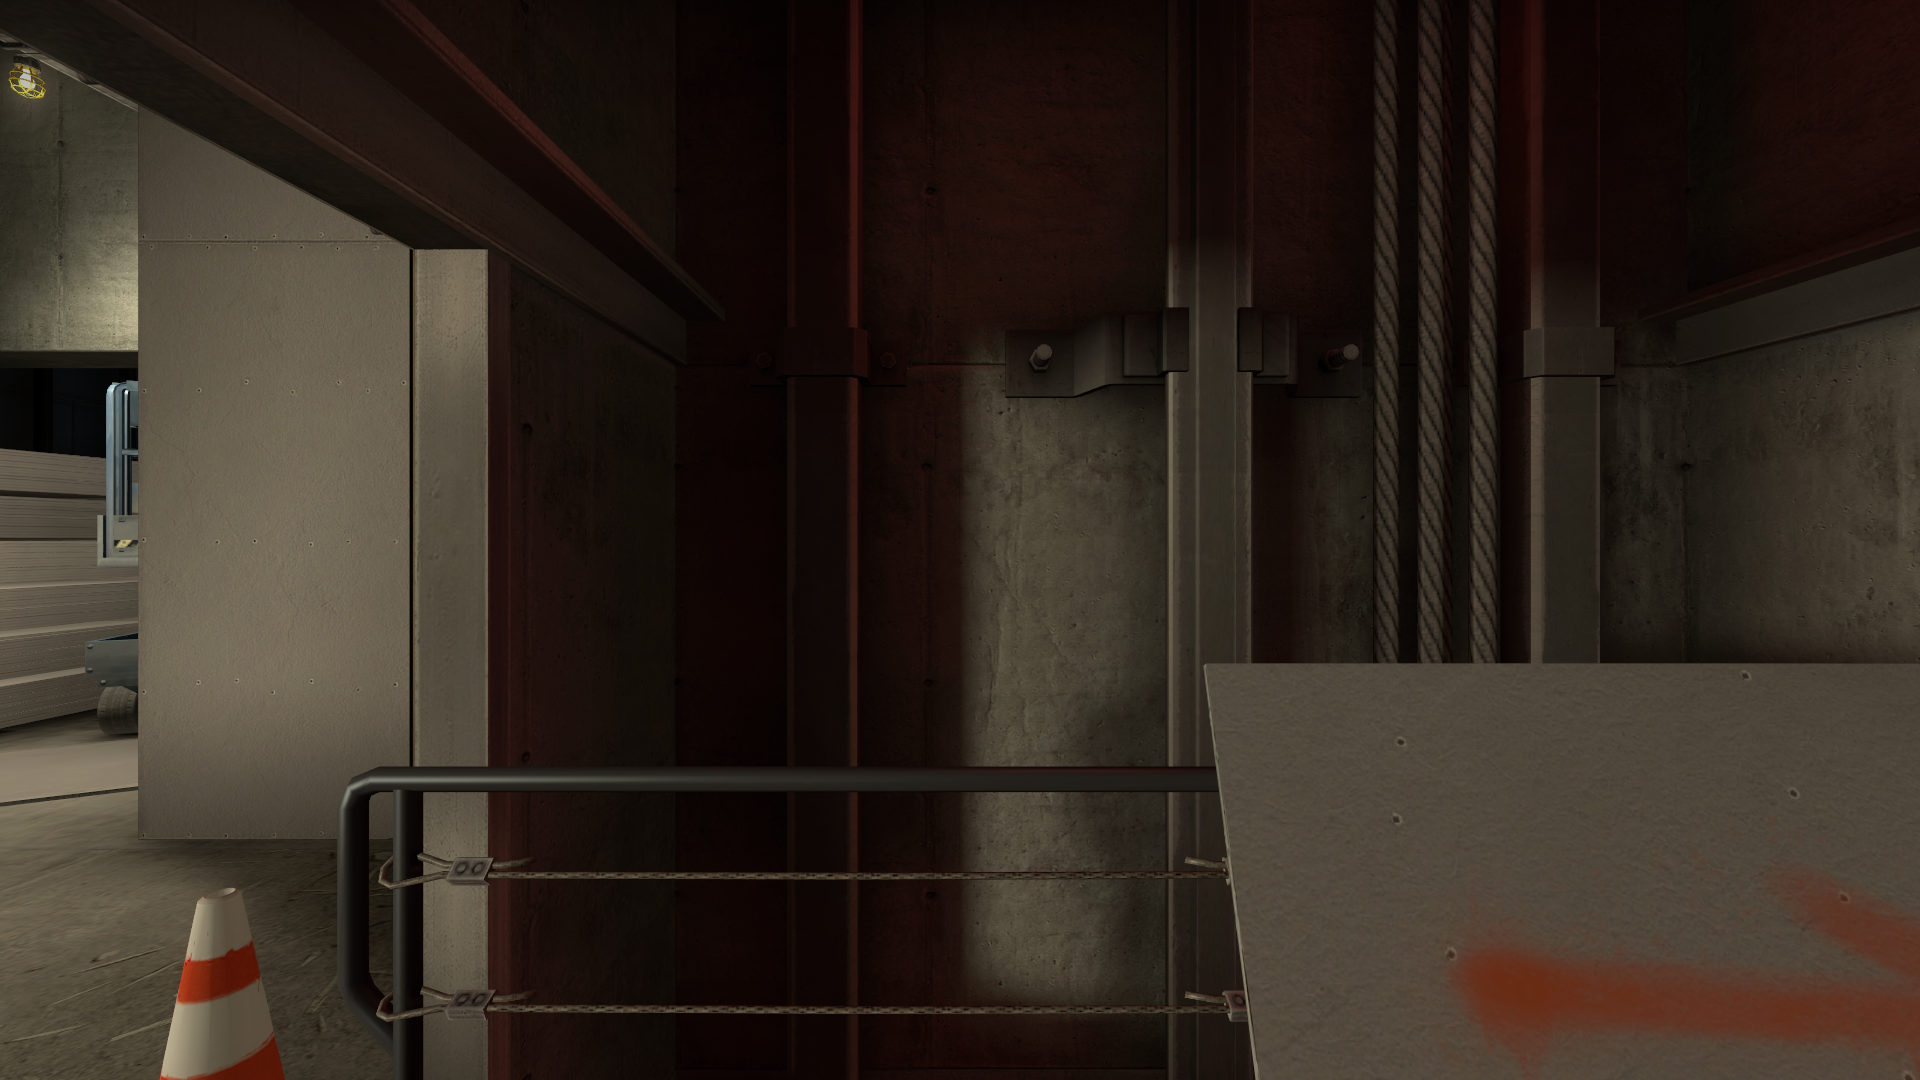
Map: de_vertigo